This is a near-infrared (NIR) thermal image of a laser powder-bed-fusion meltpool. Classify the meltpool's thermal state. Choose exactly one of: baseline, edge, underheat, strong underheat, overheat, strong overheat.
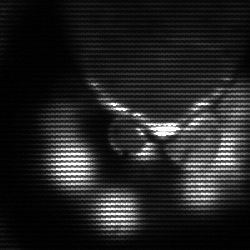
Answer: baseline